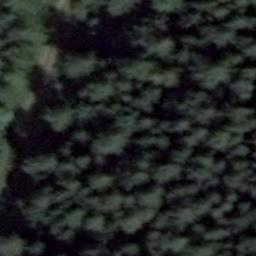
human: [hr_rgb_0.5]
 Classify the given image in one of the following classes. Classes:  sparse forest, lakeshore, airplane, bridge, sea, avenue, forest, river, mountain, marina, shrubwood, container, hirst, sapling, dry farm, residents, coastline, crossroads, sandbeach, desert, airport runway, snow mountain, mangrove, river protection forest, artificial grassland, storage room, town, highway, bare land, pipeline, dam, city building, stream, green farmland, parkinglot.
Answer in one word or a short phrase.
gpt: forest